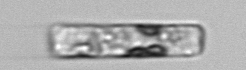
Label: Guinardia_delicatula